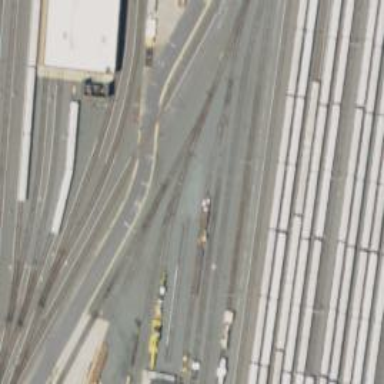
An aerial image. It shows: Electrified rail service yard.